Question: I've got a website based on WordPress and installed theme named "Delaware"
The issue with it is that it shows Site name and description as H1 and H2 tags across all pages. I want this in the div tag.
So I've managed to change them to div tag by making changes to the theme editor but now they are appearing in the header visually (ideally this should only be in source code and not appear in UI). All I did was replacing "h1" and "h2" with "div".
As can also be seen marked under the red box in the attached image.
Can anyone suggest where issue might be?
Domain Name: aidenfinserv.com
### Screenshot of website header

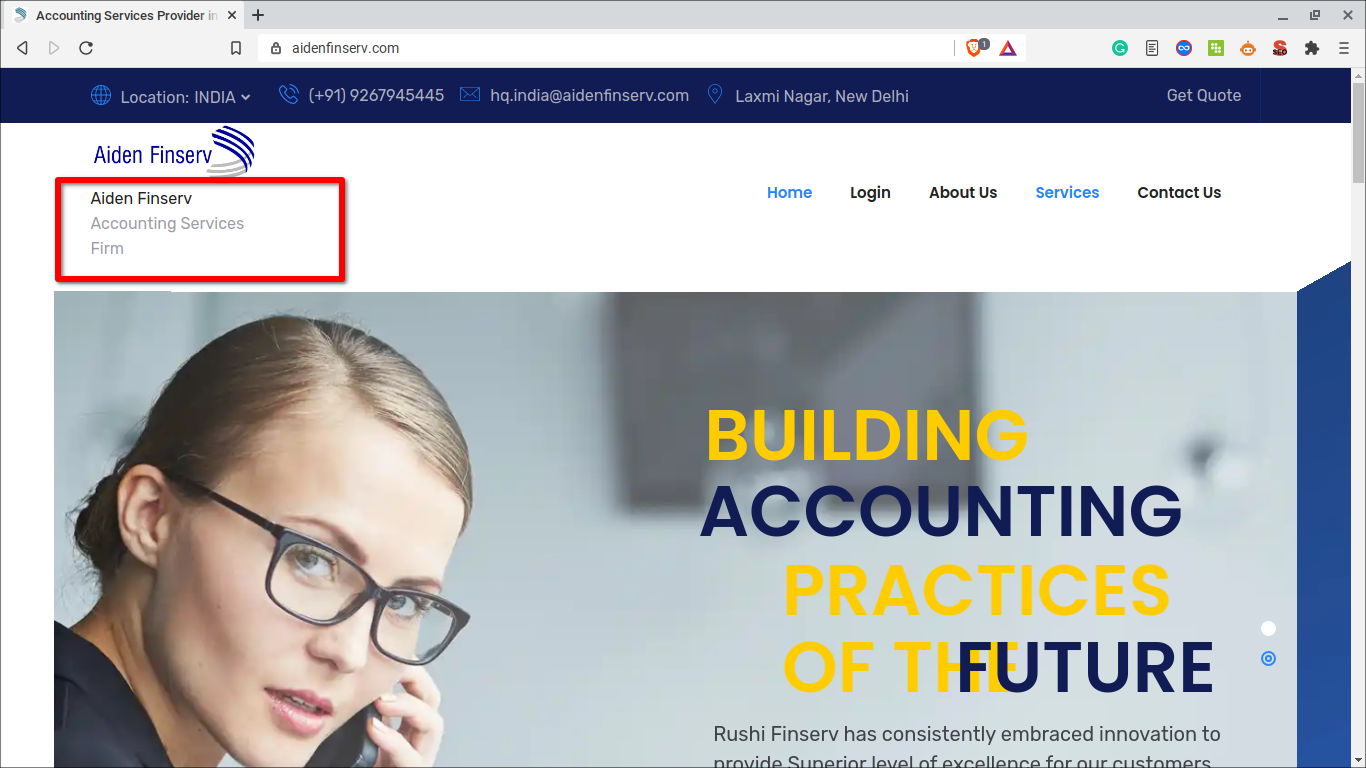
Answer: Replace in your theme file code:
'''
site-logo h1, .site-logo h2, .site-logo p {
text-indent: -9999px;
line-height: 0;
margin: 0;
}
'''
with
'''
.site-logo p, .site-logo div {
text-indent: -9999px;
line-height: 0;
margin: 0;
}
'''